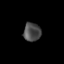
Tissue: lung
Cell type: Myeloid cells
Senescence score: 0.2397
Nuclear area (px): 313
Mean DAPI intensity: 75.639